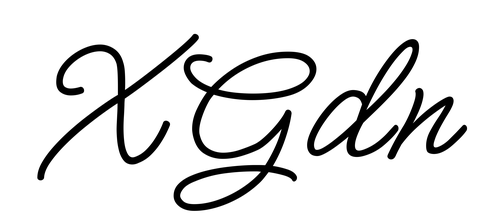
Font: MeowScript-Regular